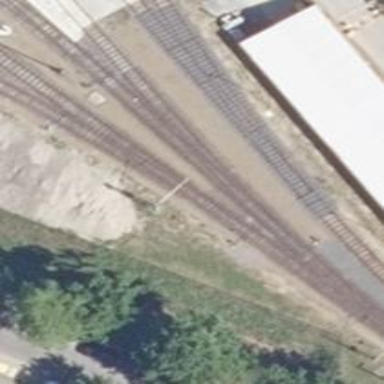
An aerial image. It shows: Railway switch.